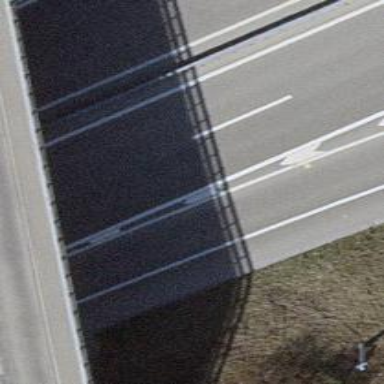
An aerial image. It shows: Motorway.